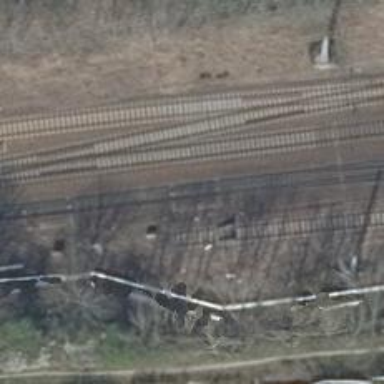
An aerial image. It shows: Railway switch with the turnout on the right side.